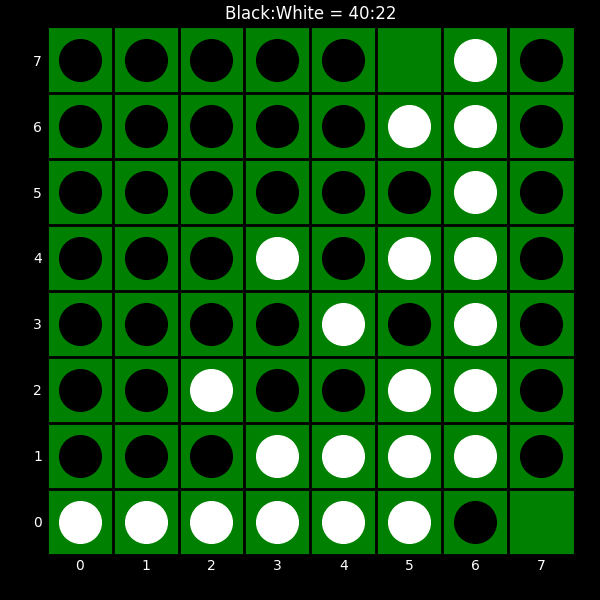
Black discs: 40
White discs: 22